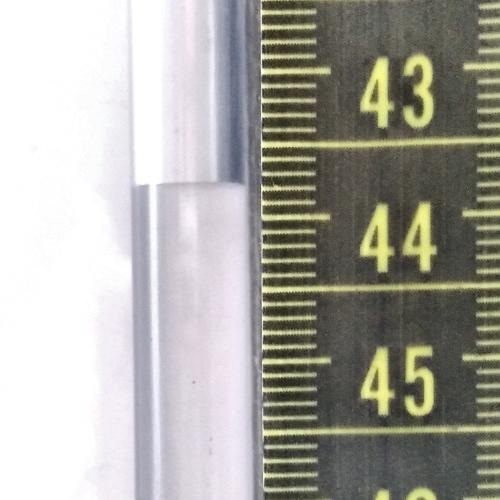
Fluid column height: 43.8 cm